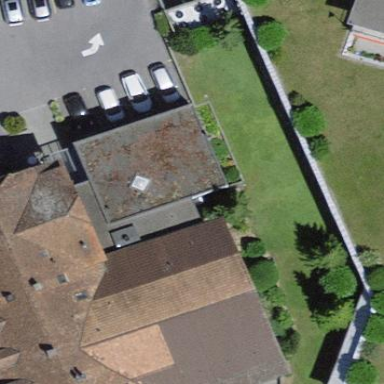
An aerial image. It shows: Commercial building.